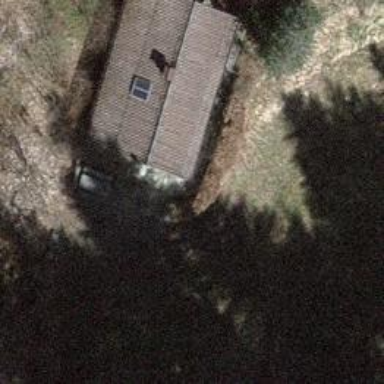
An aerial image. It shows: Cabin for tourism purposes.